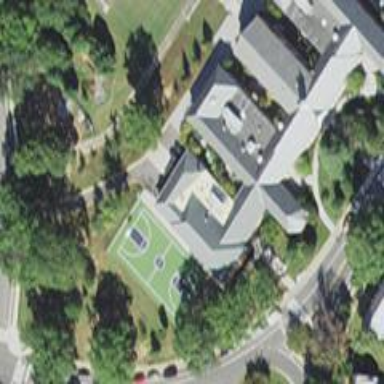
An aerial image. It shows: Historic school.